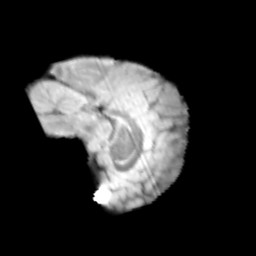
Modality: T2w
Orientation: sagittal
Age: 13
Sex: male
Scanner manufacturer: siemens
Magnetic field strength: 3 T
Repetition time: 3.8 s
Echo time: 0.07 s